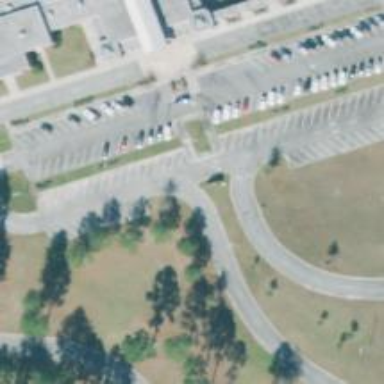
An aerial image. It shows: Parking space.